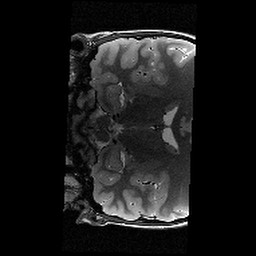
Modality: T2w
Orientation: coronal
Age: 11
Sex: male
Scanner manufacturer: siemens
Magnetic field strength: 3 T
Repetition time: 9.23 s
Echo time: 0.067 s